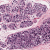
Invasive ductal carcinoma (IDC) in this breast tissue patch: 0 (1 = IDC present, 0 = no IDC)